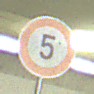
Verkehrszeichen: Geschwindigkeit5
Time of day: NotSpecified
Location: Indoor (Special)
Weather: NotSpecified
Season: NotSpecified
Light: Artificial